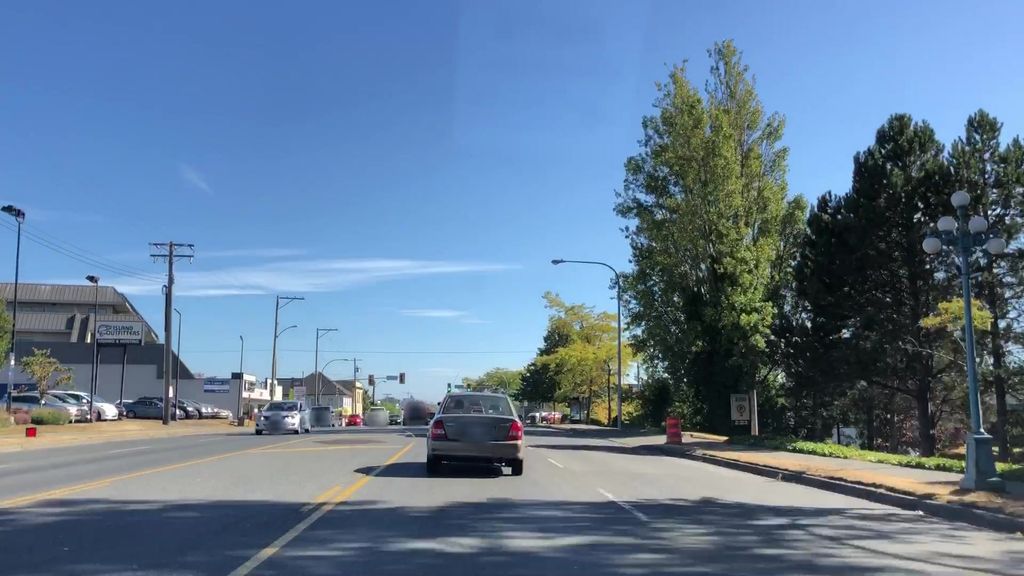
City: victoria